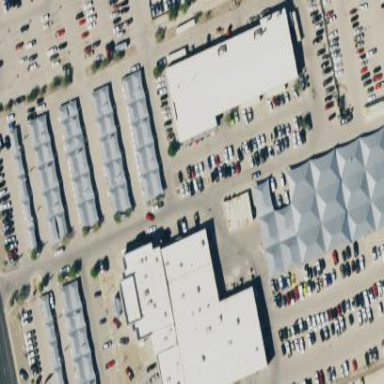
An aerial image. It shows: Shop that sells cars.